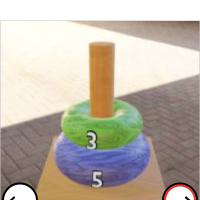
Task: sum
Answer: 8